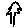
Label: tree